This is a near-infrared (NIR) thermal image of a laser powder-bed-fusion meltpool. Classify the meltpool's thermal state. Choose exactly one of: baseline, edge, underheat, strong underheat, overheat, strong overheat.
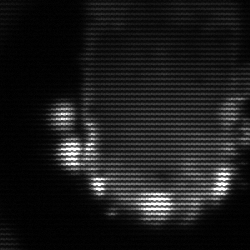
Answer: baseline